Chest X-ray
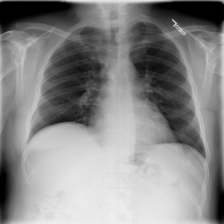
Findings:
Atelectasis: positive
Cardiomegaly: negative
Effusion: negative
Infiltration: positive
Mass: negative
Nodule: negative
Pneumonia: negative
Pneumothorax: negative
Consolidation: negative
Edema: negative
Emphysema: negative
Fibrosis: negative
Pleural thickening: negative
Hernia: negative